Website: lowes
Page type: billing-address
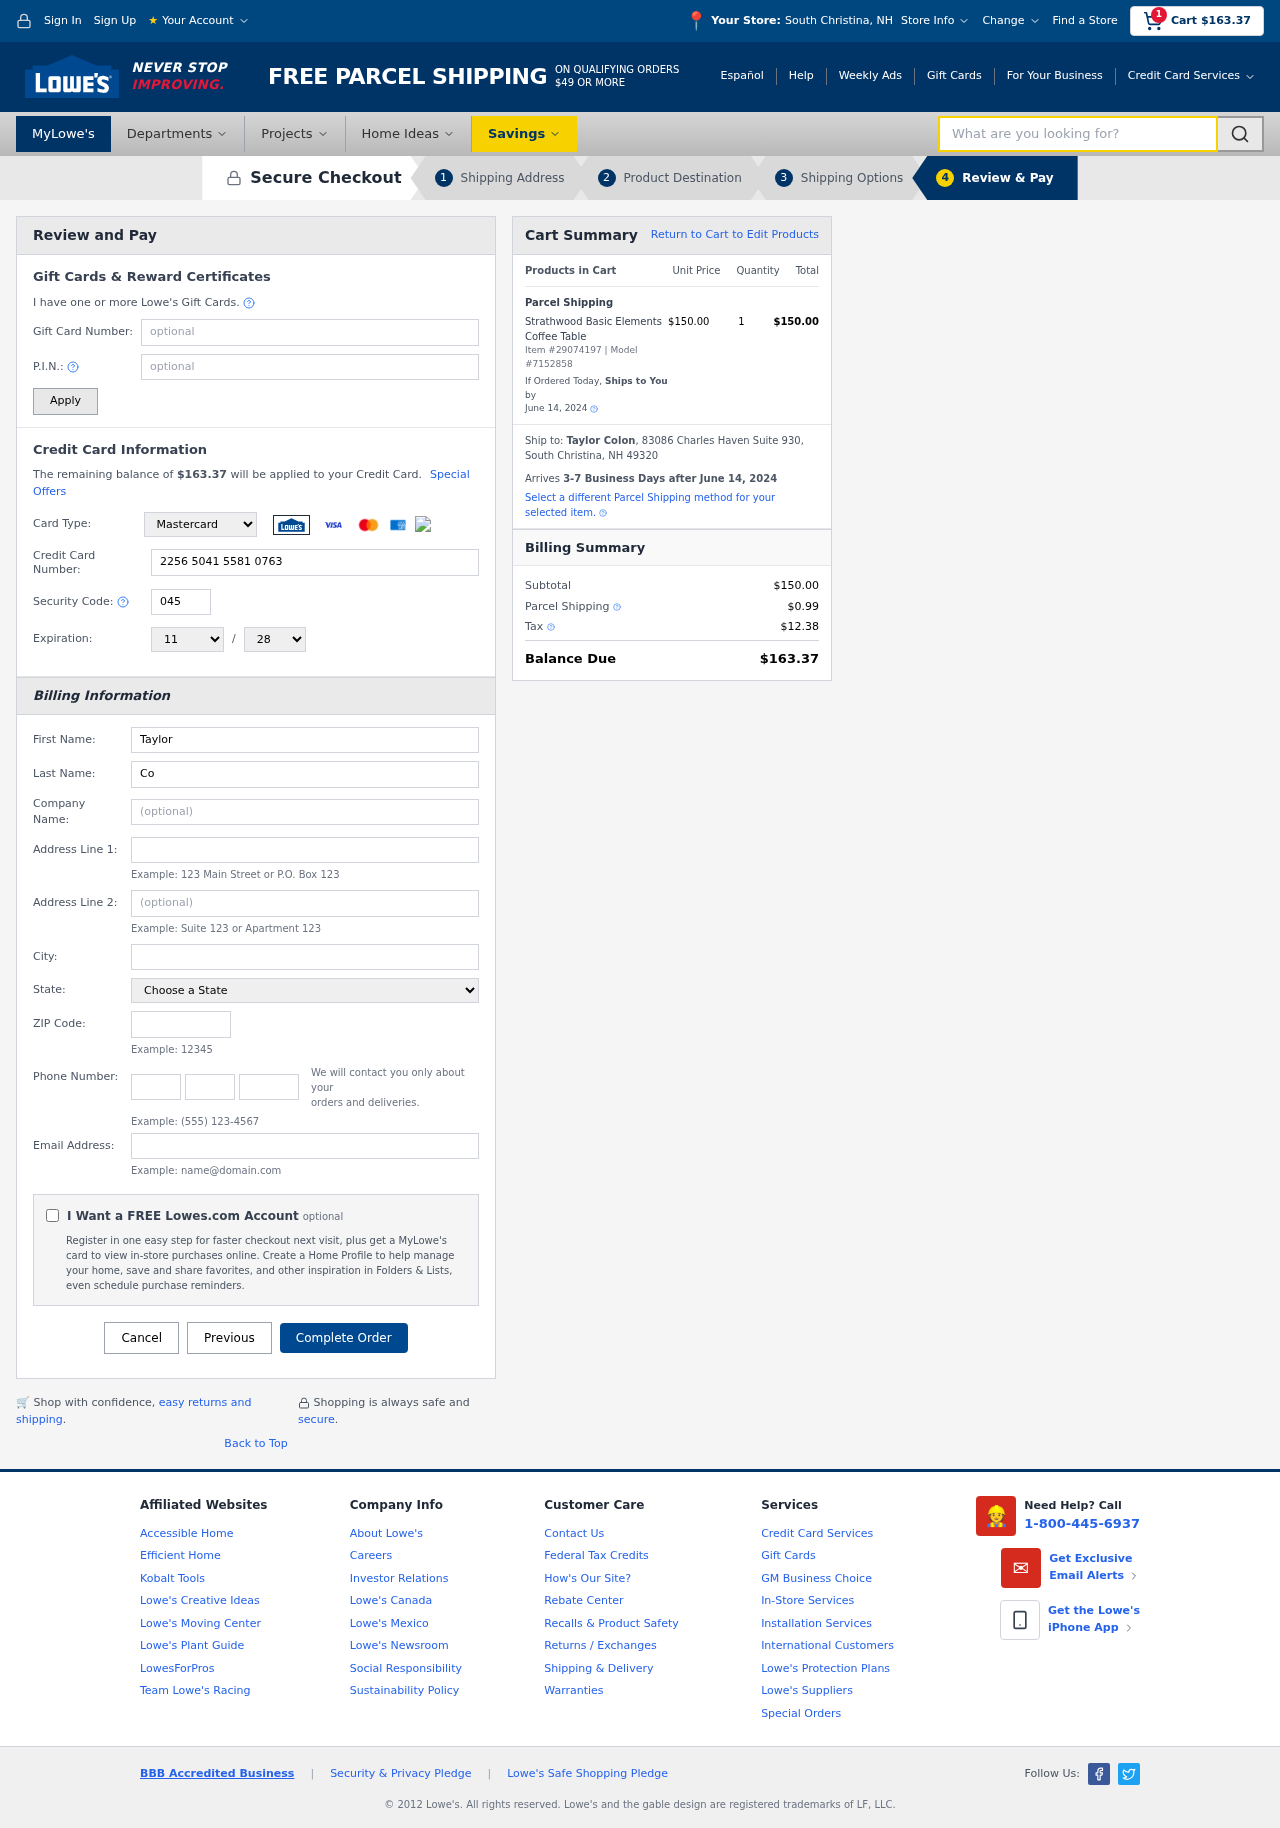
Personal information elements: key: PII_CARD_CVV
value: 045
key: PII_CARD_EXPIRY_MONTH
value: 11
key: PII_CARD_EXPIRY_YEAR
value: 28
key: PII_CARD_NUMBER
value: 2256 5041 5581 0763
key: PII_CARD_TYPE
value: Mastercard
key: PII_CITY
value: South Christina
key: PII_CITY_STATE
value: South Christina, NH
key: PII_COMPANY
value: James, Jarvis and Cook
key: PII_EMAIL
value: taylor_colon@hotmail.com
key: PII_FIRSTNAME
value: Taylor
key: PII_FULLNAME
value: Taylor Colon
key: PII_LASTNAME
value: Colon
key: PII_PHONE_AREA
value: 672
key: PII_PHONE_PREFIX
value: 983
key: PII_PHONE_SUFFIX
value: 5591
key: PII_POSTCODE
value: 49320
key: PII_STATE
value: New Hampshire
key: PII_STREET
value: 83086 Charles Haven Suite 930
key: PII_STREET2
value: Apt. 130
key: PII_CITY_STATE_ZIP
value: South Christina, NH 49320
Product elements: key: PRODUCT1_NAME
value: Strathwood Basic Elements Coffee Table
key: PRODUCT1_PRICE
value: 150
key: PRODUCT1_QUANTITY
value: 1
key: PRODUCT_ITEM_NUMBER
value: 29074197
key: PRODUCT_MODEL_NUMBER
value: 7152858
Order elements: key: ORDER_SUBTOTAL
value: $163.37
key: ORDER_TOTAL
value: $163.37
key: ORDER_SHIPPING_DATE
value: June 14, 2024
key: ORDER_SUBTOTAL
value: $150.00
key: ORDER_DELIVERY_DATE
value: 3-7 Business Days after June 14, 2024
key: ORDER_SHIPPING_DATE2
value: June 14, 2024
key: ORDER_SUBTOTAL2
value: $150.00
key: ORDER_SHIPPING_COST
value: $0.99
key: ORDER_TAX
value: $12.38
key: ORDER_TOTAL2
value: $163.37
Search elements: key: HEADER_SEARCH
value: What are you looking for?